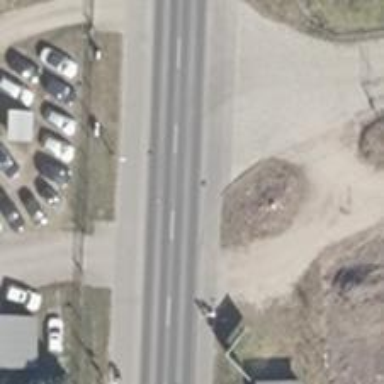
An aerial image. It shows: Secondary road with separate sidewalks on both sides. The road has asphalt surface.